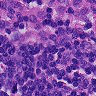
Metastatic tissue present: no